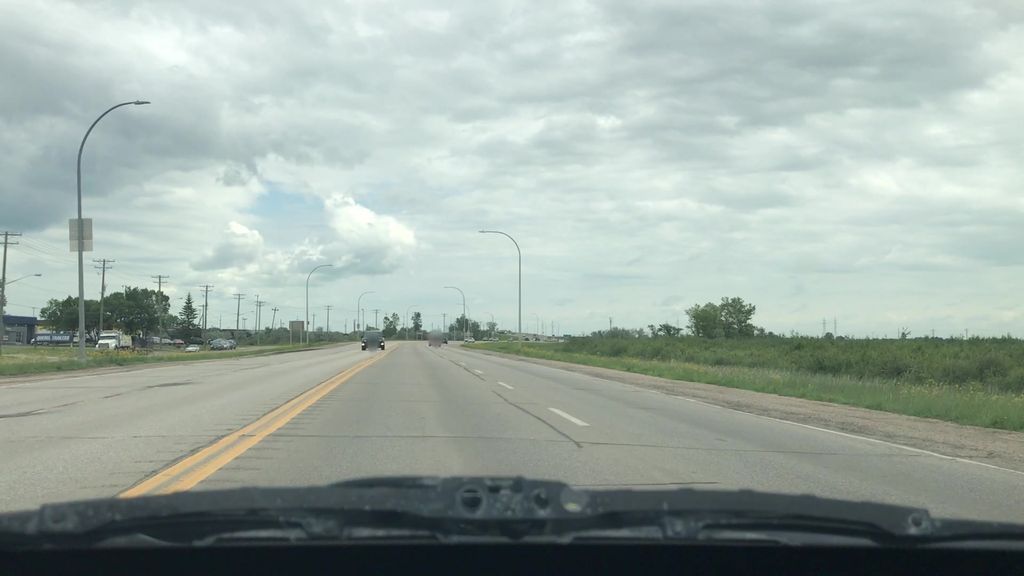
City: winnipeg